Field crop: maize
Growth stage: 1
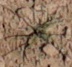
Species: lolium